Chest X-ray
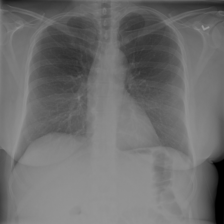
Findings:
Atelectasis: negative
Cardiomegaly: negative
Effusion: negative
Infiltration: negative
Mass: negative
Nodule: negative
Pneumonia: negative
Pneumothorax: negative
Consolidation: negative
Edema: negative
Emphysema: negative
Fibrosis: negative
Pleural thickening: negative
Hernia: negative